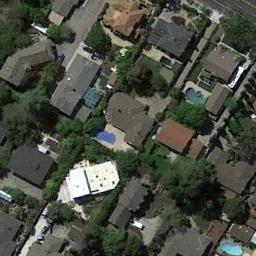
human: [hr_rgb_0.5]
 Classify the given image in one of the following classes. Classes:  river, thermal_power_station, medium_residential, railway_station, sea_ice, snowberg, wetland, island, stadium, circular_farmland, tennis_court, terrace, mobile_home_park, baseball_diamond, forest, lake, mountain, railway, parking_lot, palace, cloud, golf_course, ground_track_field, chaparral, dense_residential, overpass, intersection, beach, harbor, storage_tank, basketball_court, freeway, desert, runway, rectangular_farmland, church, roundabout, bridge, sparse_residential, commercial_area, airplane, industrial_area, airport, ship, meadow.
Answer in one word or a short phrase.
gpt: medium_residential